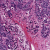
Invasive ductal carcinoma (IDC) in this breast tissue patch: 1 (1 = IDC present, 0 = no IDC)